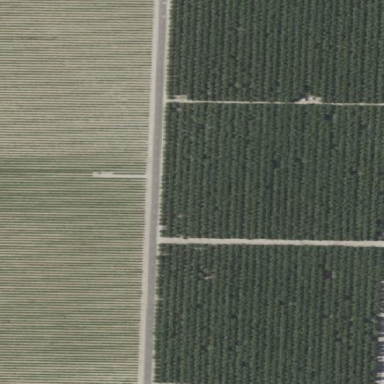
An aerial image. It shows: Orchard filled with almond trees.